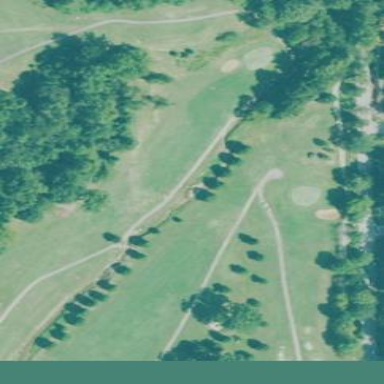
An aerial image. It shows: Golf fairway in the image.